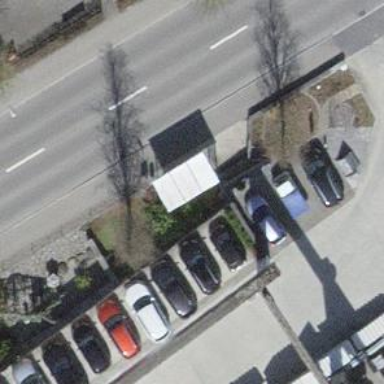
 serving as platform for public transportation."